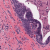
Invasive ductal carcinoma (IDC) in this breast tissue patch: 0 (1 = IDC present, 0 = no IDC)